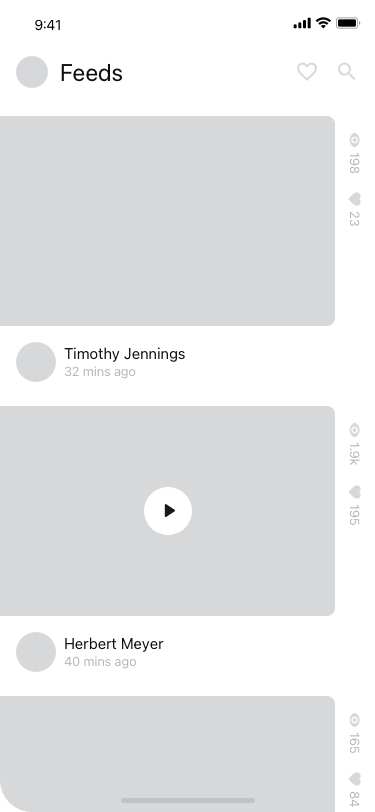
Text in this UI design:
198
23
Timothy Jennings
32 mins ago
1.9k
195
Herbert Meyer
40 mins ago
165
84
Feeds